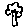
Label: tree